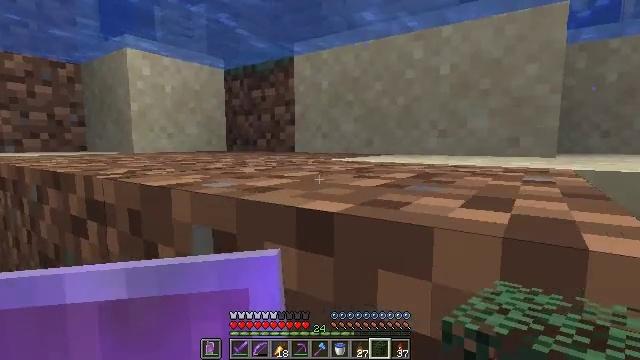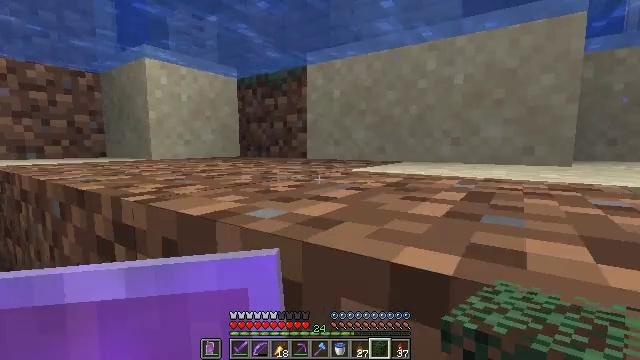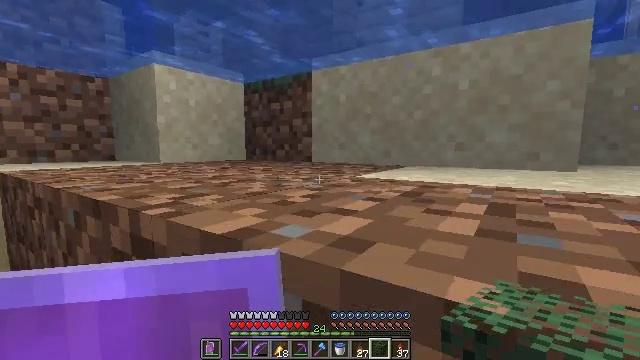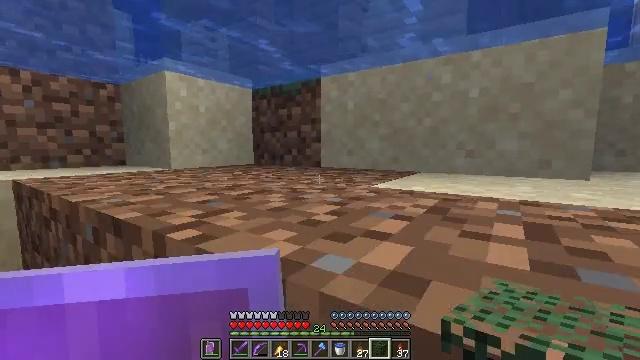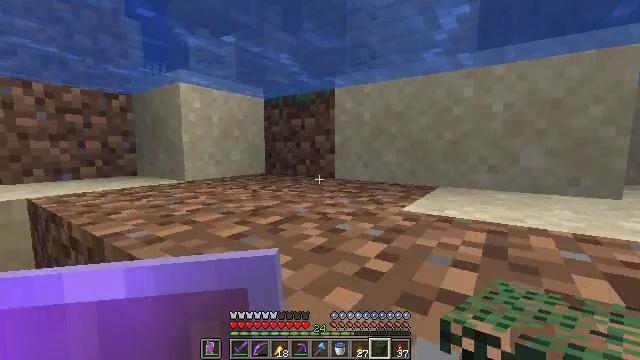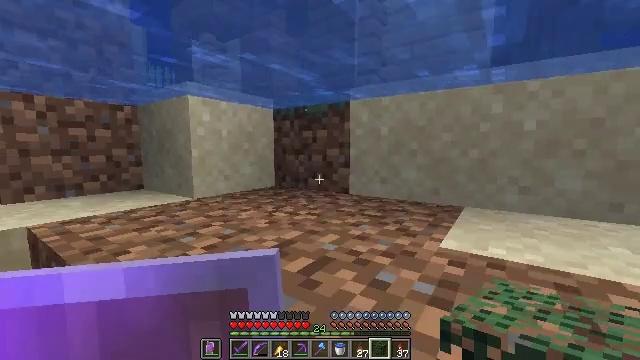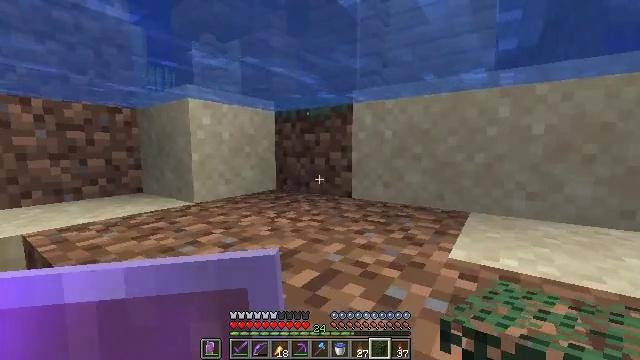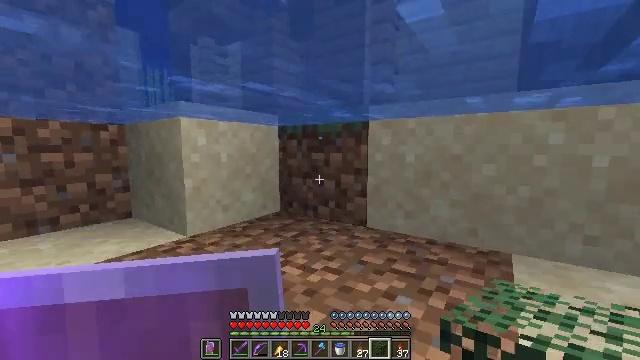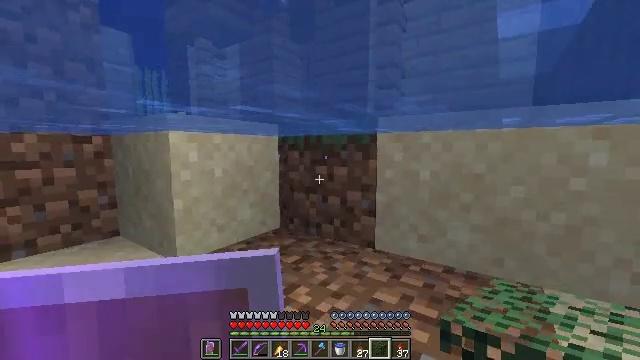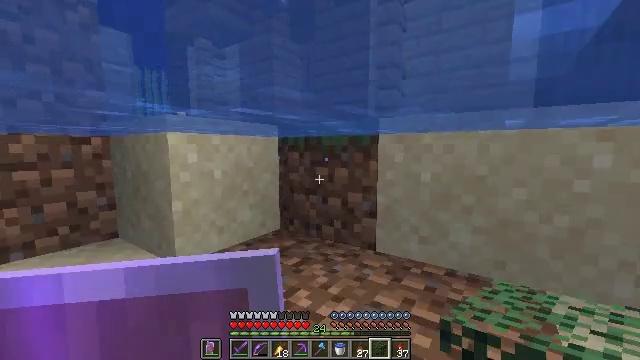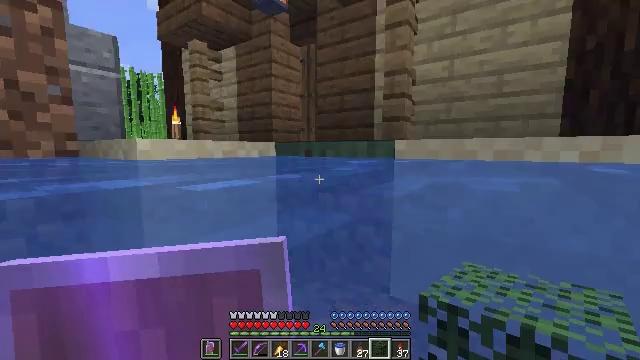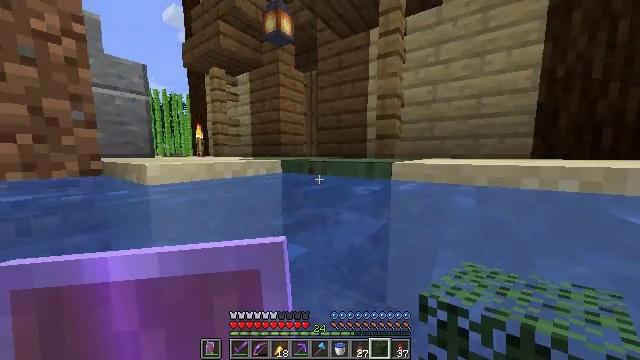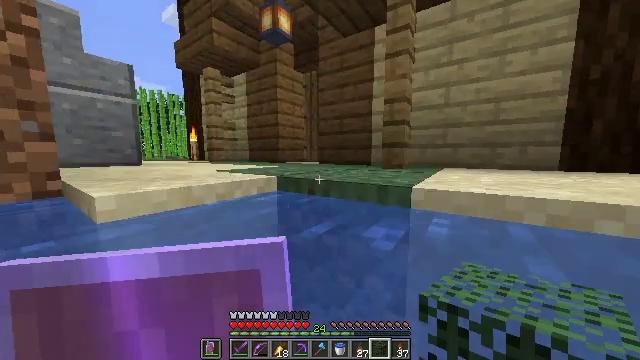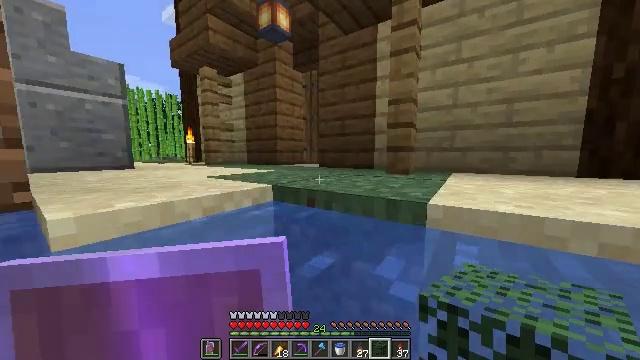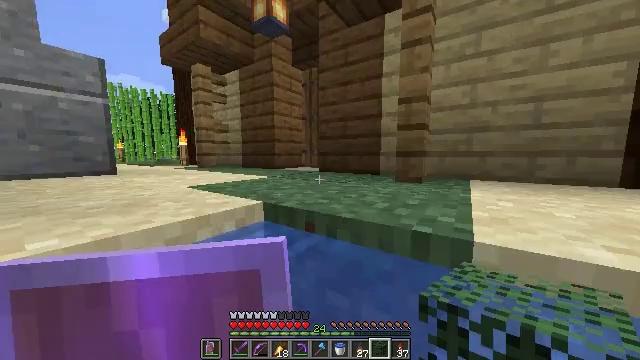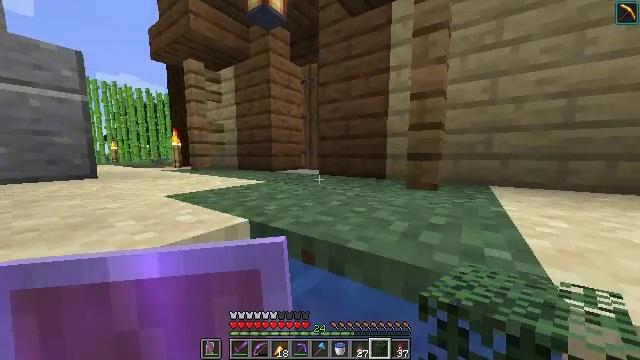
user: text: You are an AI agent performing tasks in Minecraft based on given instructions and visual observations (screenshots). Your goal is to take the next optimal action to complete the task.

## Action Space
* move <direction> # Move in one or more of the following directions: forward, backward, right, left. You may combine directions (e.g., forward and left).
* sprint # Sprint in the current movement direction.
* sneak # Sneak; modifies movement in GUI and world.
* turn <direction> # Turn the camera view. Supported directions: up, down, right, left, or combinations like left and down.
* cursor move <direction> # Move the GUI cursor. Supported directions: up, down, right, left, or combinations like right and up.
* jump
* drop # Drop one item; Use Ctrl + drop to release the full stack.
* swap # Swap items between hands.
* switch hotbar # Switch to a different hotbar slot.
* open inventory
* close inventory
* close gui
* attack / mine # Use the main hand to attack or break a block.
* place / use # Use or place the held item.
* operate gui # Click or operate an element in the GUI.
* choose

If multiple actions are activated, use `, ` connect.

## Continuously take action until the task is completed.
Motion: motion action
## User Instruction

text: Remove spruce leaves from the inventory.
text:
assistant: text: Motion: move forward, sprint, jump
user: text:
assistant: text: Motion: move forward, sprint, jump
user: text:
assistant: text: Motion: move forward, sprint, jump
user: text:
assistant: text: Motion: move forward, sprint, jump
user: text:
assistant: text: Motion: move forward, sprint, jump
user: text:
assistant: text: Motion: move forward, sprint, jump
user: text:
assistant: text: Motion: move forward, sprint, jump
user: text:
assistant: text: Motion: move forward, sprint, jump
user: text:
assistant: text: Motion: move forward, sprint, jump
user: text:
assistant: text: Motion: move forward, sprint, jump
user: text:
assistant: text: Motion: move forward, sprint, jump
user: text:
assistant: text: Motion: move forward, sprint
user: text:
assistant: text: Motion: move forward, sprint
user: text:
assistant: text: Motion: move forward, sprint
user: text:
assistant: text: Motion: move forward, sprint
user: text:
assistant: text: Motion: move forward, sprint
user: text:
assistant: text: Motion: move forward, sprint, jump
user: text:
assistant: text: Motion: move forward, sprint, jump
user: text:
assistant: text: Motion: move forward, sprint, jump
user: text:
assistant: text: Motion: move forward, sprint, turn left, jump
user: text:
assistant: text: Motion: move forward, sprint, turn left, jump
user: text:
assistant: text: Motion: move forward, sprint
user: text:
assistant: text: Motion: move forward, sprint
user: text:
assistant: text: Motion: move forward, sprint
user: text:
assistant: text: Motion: move forward, sprint
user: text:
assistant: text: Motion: move forward, sprint
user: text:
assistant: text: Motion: move forward, sprint
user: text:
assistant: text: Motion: move forward, sprint
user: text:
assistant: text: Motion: sprint
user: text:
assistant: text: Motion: turn right